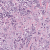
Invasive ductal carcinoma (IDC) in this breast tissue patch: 1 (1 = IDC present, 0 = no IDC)